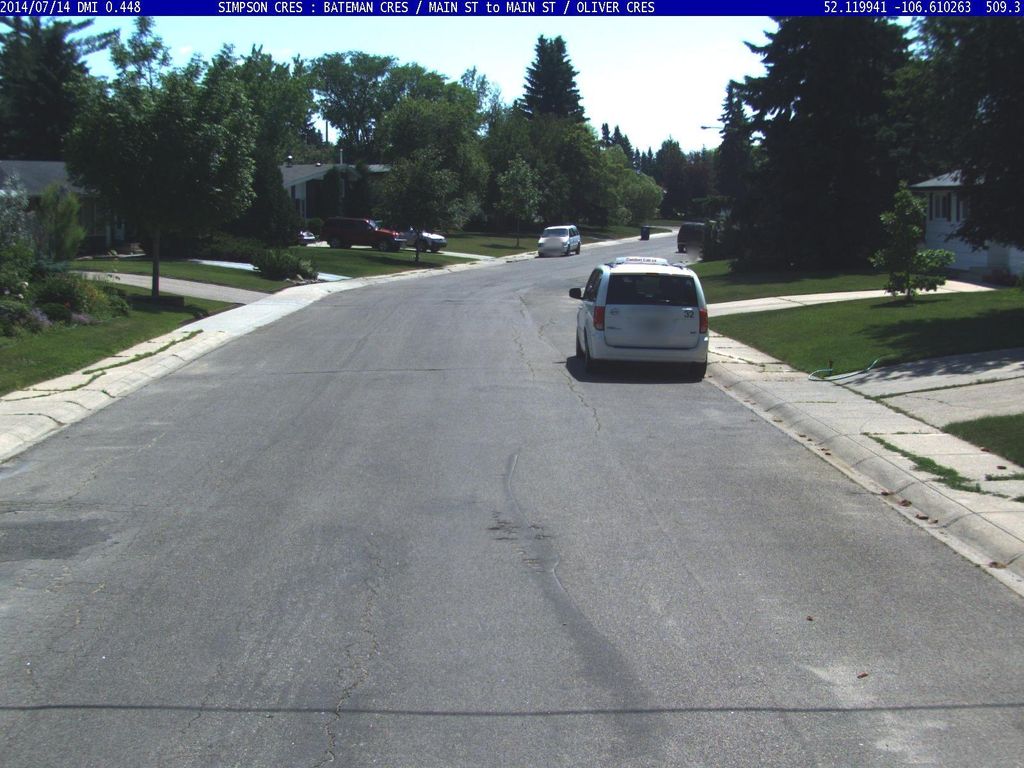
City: saskatoon